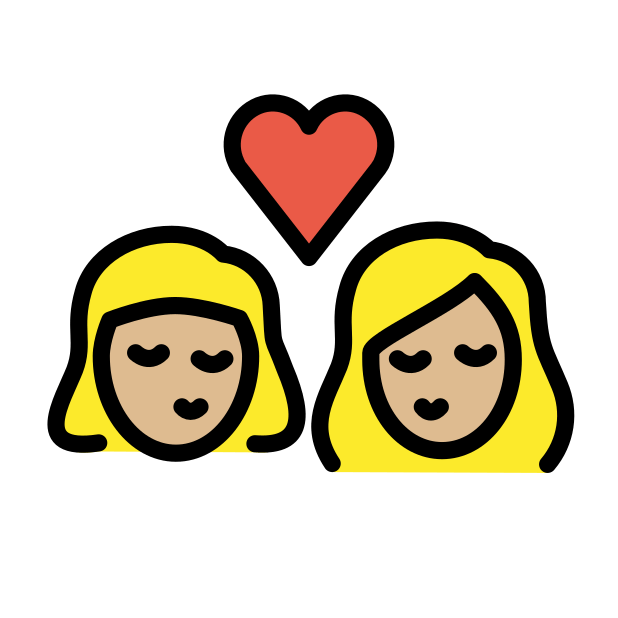
kiss: woman, woman, medium-light skin tone